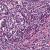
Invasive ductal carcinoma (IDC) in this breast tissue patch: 1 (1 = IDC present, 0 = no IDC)